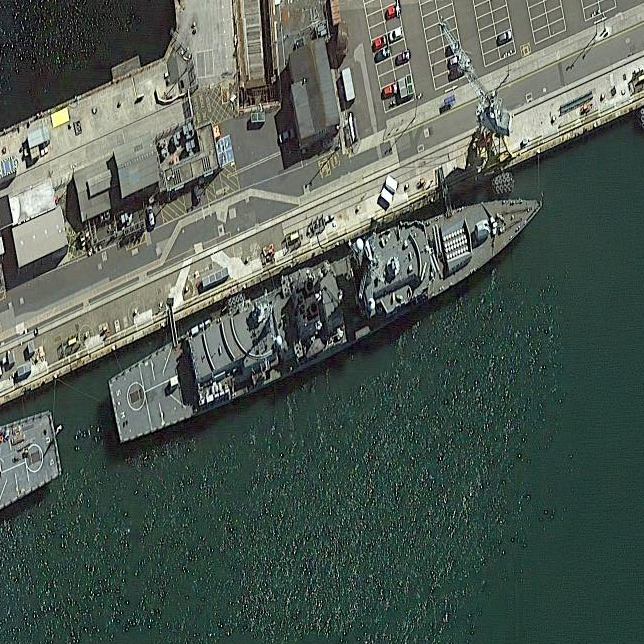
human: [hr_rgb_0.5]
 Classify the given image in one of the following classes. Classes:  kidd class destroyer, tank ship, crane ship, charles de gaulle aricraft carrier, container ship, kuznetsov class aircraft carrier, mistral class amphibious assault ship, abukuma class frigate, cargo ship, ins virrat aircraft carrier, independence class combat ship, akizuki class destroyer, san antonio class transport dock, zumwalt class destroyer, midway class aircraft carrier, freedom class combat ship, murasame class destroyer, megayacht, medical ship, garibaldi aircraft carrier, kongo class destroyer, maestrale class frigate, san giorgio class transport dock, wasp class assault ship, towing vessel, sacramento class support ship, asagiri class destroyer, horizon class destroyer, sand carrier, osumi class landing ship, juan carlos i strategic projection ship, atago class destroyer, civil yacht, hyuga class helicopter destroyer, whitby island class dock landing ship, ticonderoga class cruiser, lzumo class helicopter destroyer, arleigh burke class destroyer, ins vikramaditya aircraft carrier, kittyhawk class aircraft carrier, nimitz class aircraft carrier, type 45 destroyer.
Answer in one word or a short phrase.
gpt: Type 45 destroyer